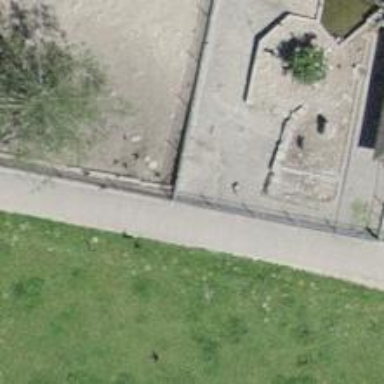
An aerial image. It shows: Fence.